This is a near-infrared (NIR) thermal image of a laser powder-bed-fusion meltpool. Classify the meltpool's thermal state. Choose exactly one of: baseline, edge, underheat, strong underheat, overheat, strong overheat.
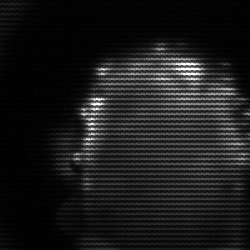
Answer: baseline